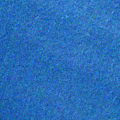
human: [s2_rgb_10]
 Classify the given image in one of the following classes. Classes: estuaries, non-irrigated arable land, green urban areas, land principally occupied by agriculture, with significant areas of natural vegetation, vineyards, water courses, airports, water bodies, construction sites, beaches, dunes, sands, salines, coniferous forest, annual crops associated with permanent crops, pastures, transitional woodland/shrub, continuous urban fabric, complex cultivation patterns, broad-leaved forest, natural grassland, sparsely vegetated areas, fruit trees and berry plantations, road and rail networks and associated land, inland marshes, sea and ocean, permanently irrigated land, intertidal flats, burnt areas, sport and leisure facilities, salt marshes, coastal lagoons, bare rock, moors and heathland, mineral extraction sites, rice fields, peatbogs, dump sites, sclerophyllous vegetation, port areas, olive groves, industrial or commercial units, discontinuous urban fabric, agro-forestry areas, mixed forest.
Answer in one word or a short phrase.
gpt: sea and ocean